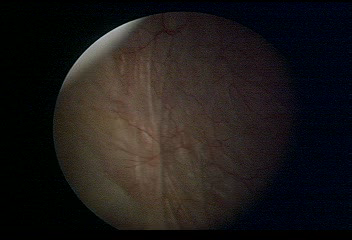
Modality: WLC
Class: Normal mucosa
Bladder cancer association: No